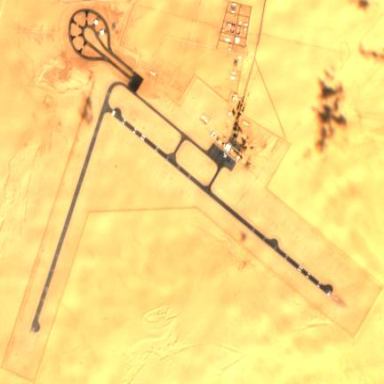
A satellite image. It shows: International aerodrome.